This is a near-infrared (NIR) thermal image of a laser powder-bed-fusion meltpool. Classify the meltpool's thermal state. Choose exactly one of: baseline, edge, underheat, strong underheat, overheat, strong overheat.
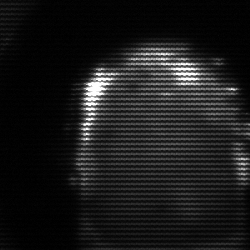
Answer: baseline